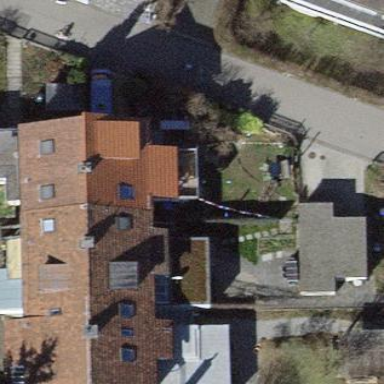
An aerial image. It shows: Residential building.